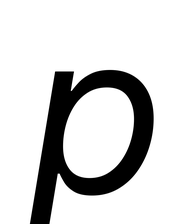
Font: Inter-Italic_Italic